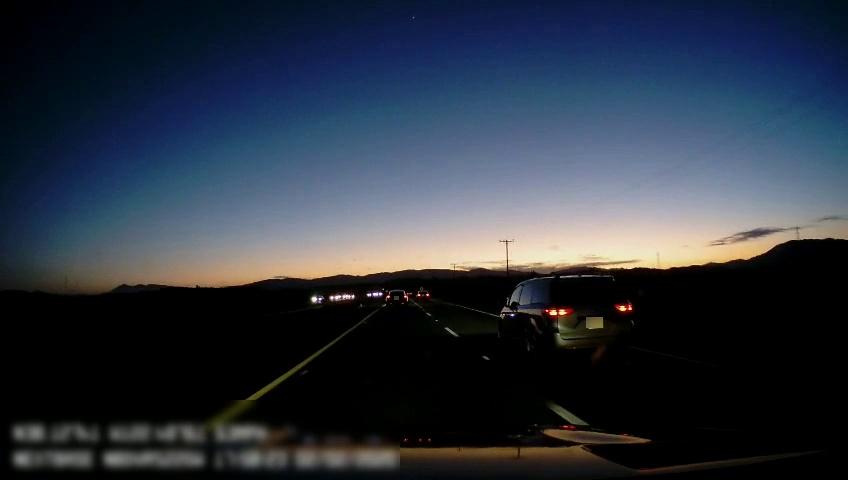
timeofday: Dusk/Dawn/Twilight
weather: Sunny
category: Drivable Space
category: Vehicles | Car
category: Vehicles | SUV
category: Vehicles | SUV
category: Vehicles | SUV
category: Lanes | Alternate Lane
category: Lanes | Current Lane
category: Lanes | Current Lane